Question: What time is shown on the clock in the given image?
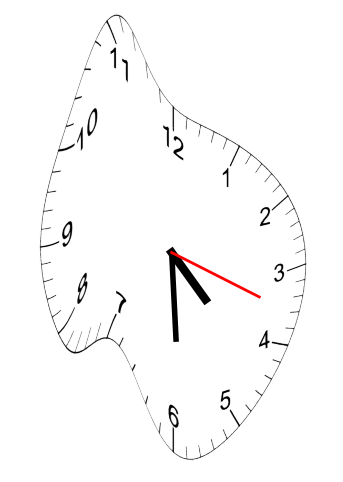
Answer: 04:29:18